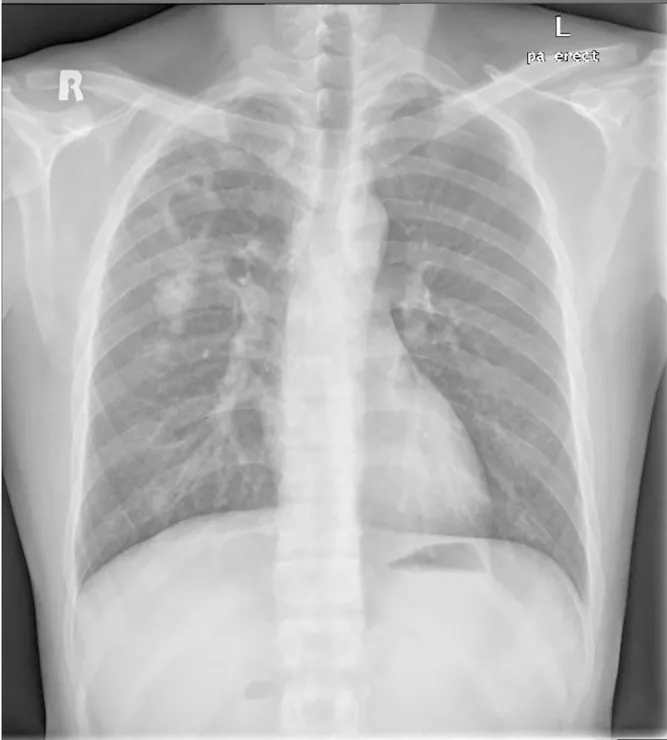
Bilateral infiltrates with multiple cavitary lesion.
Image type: radiology (x_ray)